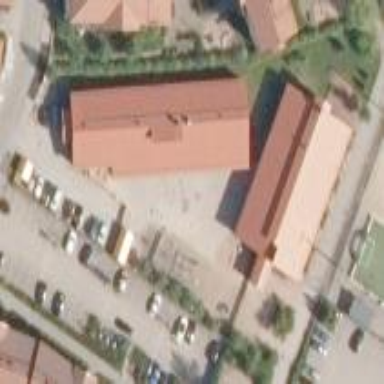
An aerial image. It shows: Kindergarten.